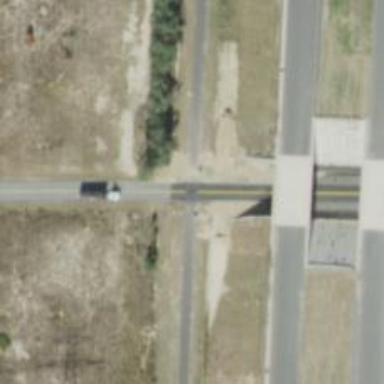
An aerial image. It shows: Unmarked crossing on cycleway road.